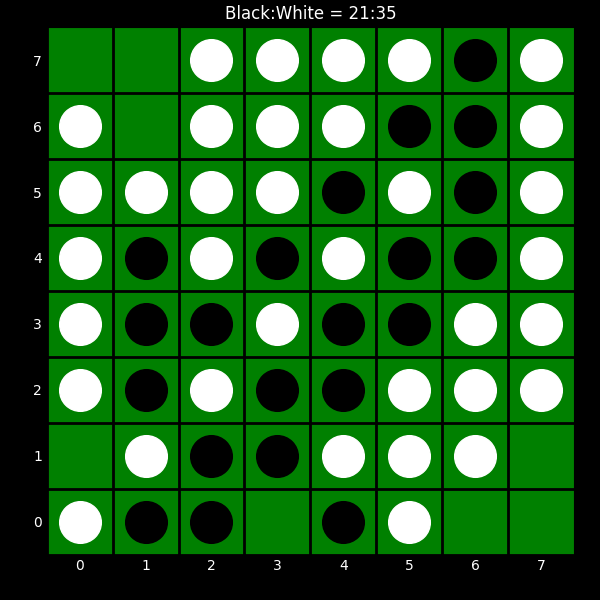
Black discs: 21
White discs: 35